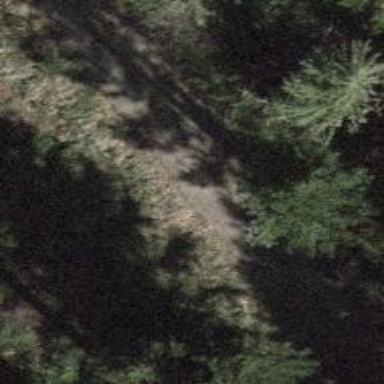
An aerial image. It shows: Track road with grade4 tracktype.